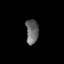
Tissue: skin
Cell type: Epithelial cells
Senescence score: 0.2836
Nuclear area (px): 301
Mean DAPI intensity: 102.93